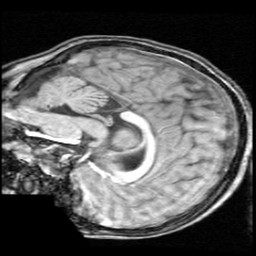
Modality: T1w
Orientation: sagittal
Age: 9
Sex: male
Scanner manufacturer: ge
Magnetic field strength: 1.5 T
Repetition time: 0.03333 s
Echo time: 0.008 s